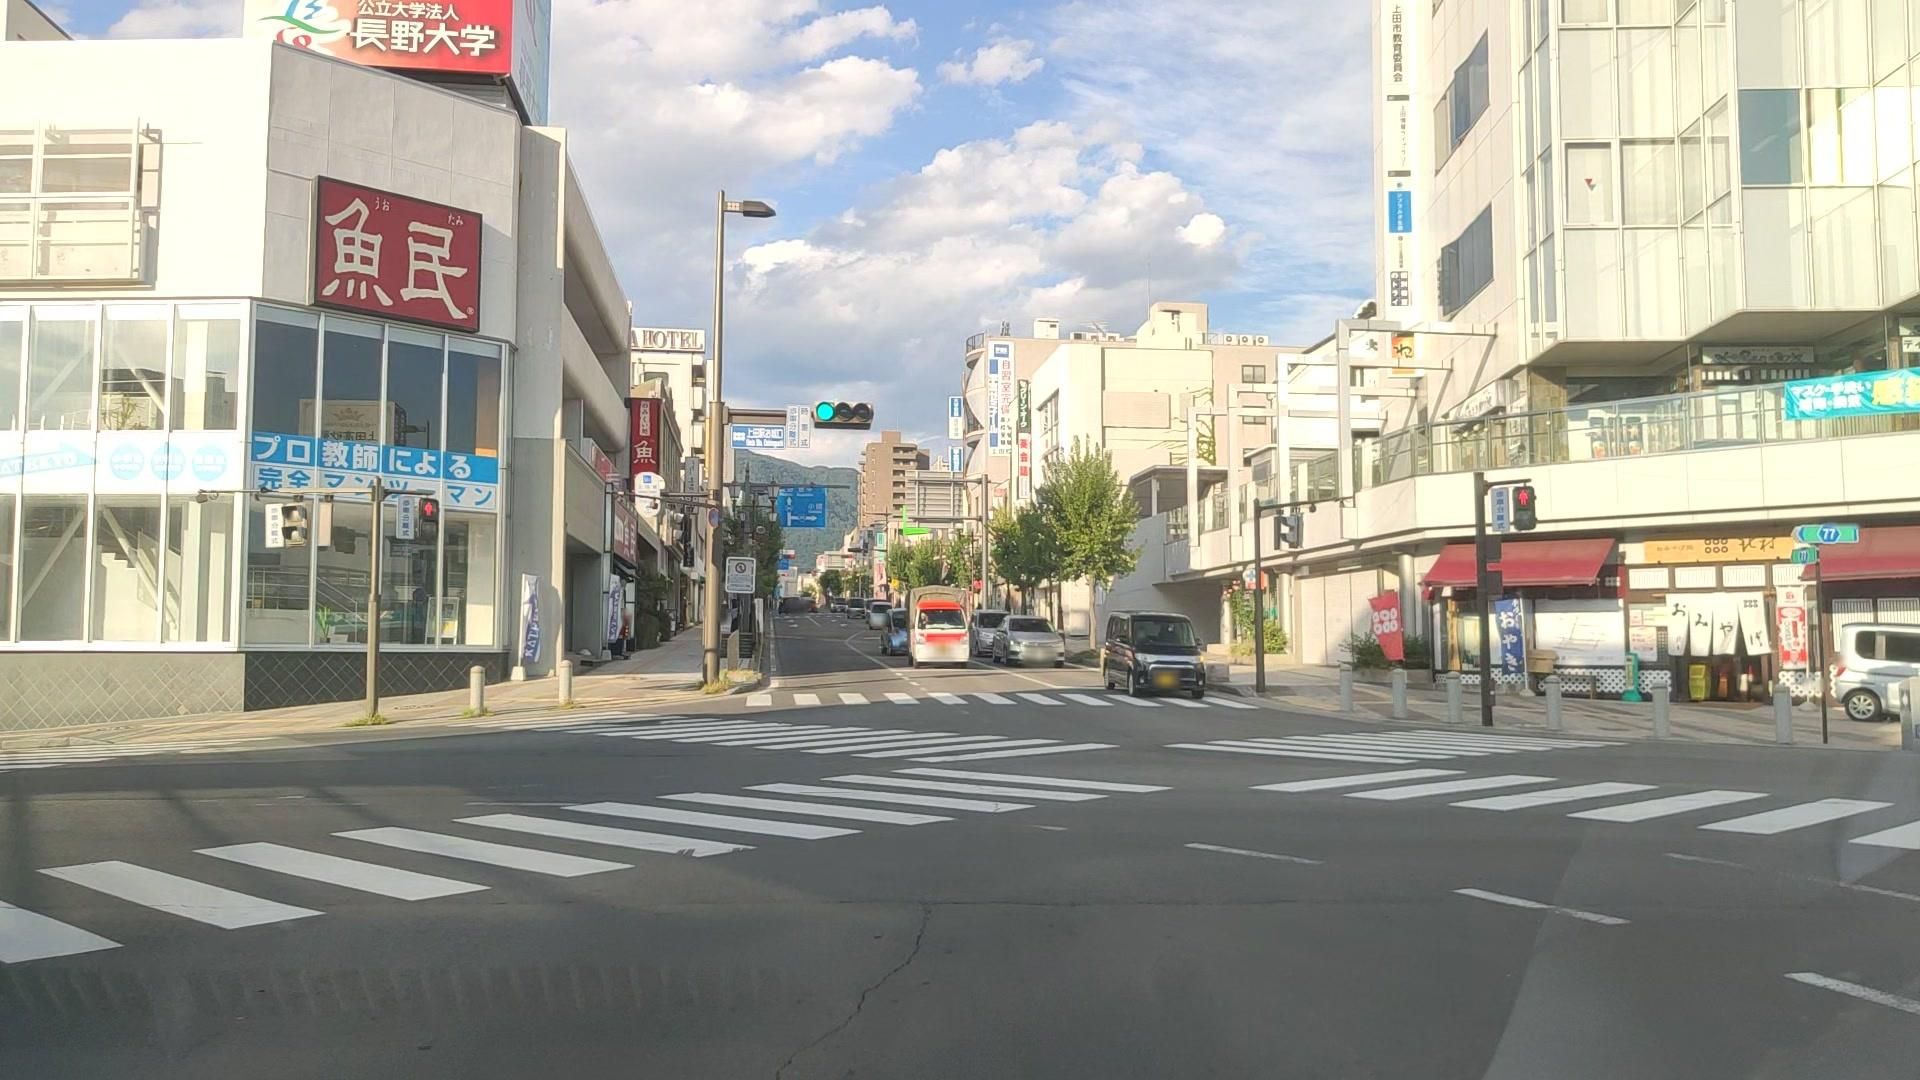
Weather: clear
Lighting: day
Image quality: good
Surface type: driving surface
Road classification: secondary, unclassified
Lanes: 2
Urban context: dense urban cluster
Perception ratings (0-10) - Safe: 2.42, Lively: 8.78, Beautiful: 5.59, Boring: 2.03, Depressing: 4.56, Wealthy: 5.16